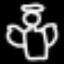
Label: angel